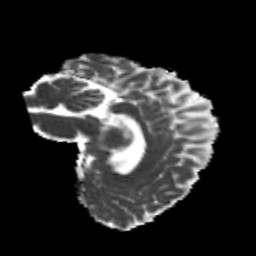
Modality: MD
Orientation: sagittal
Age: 24
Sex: female
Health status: healthy
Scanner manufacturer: philips
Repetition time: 7.389 s
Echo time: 0.08599 s